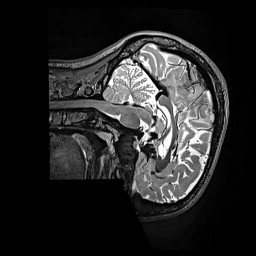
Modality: T2w
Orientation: sagittal
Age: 31
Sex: female
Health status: ill
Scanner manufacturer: siemens
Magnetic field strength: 3 T
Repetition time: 3.2 s
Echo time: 0.564 s